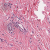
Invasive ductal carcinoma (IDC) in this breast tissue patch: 0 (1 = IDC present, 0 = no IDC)